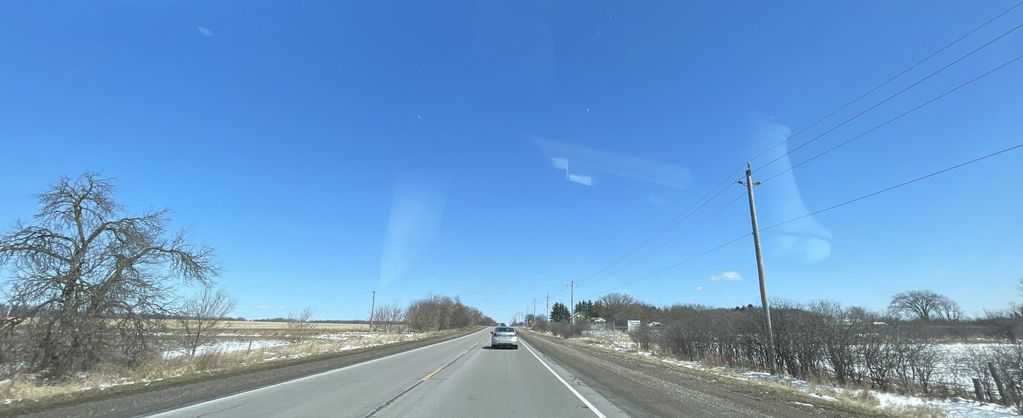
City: kitchener-waterloo